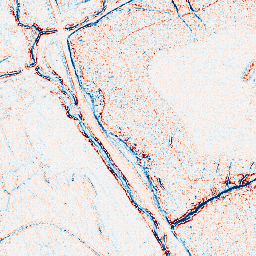
Category: edge_preserving
Decomposition family: bilateral
Decomposition parameters: d: 5
sigma_color: 25
sigma_space: 75
Upsampling method: area
Upsampling parameters: scale: 2
Upsampling scale: 2